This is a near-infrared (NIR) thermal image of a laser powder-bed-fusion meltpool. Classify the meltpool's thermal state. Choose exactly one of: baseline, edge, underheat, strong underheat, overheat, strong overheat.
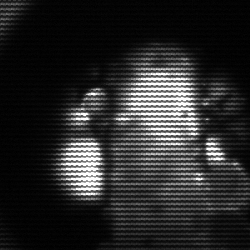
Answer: strong underheat